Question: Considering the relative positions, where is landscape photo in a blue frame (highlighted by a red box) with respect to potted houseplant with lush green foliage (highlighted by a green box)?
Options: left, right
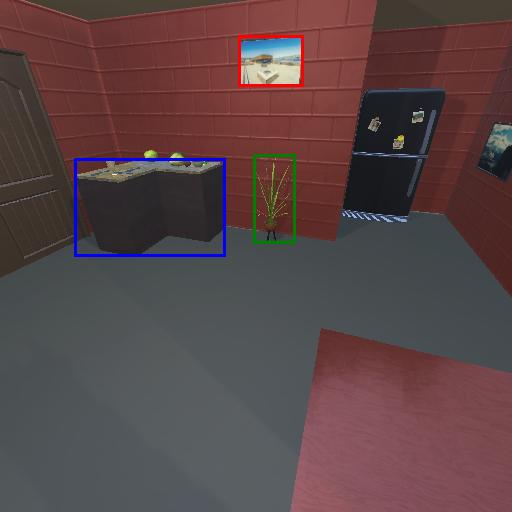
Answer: left